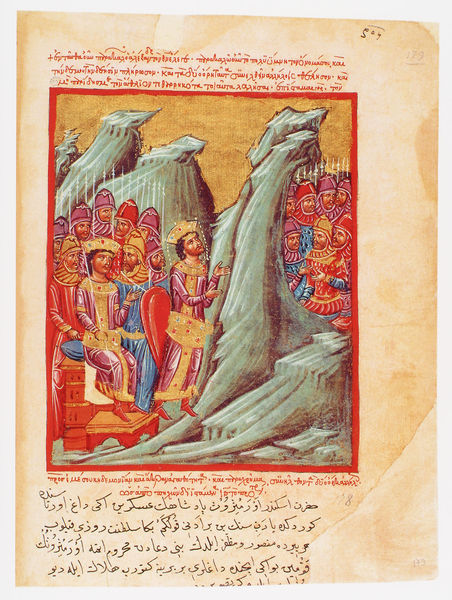
Titel: Der griechische Alexanderroman
Institution: Venedig, Hellenic Institute Codex Gr. 5
Schlagwörter: berg, blau, felsen, mann, meer, grün, sitzen, bunt, männer, rot, hochformat, falten, rahmen, gold, krone, schrift, berge, fels, vergilbt, könig, thron, faltenwurf, schild, buch, religion, seite, illustration, text, holzdruck, herrscher, buchseite, arabisch, griechisch, krieger, königin, buchmalerei, koran, roman, alexanderroman